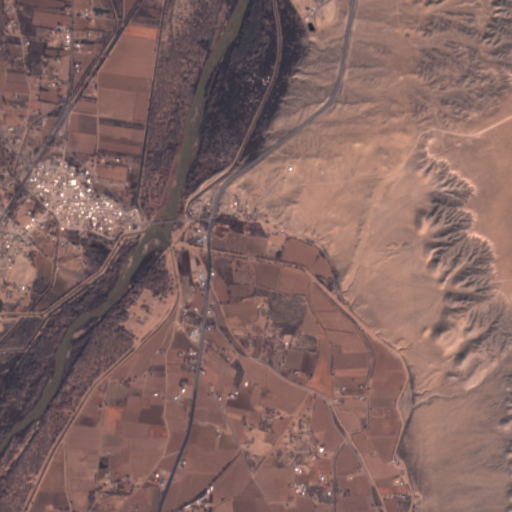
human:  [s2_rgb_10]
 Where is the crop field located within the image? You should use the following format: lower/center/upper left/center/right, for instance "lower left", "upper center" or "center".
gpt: The crop field is located in the center of the image.
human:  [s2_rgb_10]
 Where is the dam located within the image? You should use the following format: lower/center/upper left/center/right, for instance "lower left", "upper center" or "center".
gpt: The dam is located in the center left of the image.
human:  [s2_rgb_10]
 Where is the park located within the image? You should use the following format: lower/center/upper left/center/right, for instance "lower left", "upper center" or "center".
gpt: The park is located in the center left of the image.
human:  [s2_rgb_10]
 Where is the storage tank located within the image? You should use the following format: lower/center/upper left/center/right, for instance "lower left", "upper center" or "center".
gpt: The storage tank is located in the upper center of the image.
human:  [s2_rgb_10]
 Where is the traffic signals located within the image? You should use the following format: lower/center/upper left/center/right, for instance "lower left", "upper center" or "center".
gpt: The traffic signals is located in the center of the image.
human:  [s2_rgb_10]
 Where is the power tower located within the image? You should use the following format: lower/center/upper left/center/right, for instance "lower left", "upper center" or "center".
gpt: There is no power tower in the image.